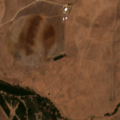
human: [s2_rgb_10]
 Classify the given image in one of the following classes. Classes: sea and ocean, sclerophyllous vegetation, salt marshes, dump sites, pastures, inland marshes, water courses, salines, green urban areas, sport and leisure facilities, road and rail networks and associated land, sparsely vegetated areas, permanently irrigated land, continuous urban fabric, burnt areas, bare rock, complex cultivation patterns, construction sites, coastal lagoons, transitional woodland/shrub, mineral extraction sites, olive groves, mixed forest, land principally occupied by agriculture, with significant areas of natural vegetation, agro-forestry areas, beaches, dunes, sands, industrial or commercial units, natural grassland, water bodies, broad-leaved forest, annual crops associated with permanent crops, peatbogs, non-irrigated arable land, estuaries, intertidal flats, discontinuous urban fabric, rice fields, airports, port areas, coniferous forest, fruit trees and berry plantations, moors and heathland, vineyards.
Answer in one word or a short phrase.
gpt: non-irrigated arable land, permanently irrigated land, transitional woodland/shrub